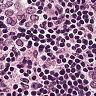
Metastatic tissue present: yes